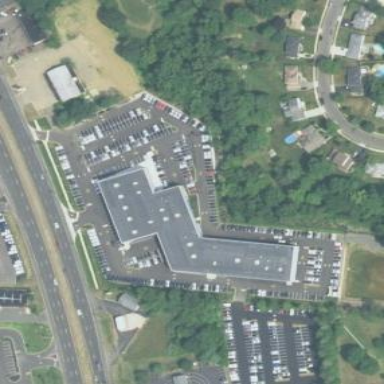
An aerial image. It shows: Building that houses car shop.